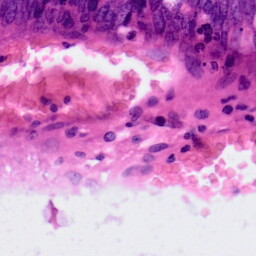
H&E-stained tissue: Colon